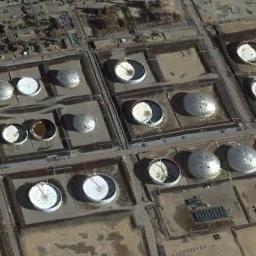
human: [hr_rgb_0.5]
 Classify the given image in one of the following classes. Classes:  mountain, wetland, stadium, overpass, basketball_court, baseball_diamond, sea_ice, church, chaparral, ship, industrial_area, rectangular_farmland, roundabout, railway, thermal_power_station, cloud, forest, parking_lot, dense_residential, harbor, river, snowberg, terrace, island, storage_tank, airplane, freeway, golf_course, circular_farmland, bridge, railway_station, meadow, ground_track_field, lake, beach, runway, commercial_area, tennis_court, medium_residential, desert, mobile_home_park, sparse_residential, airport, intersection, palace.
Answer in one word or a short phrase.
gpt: storage_tank